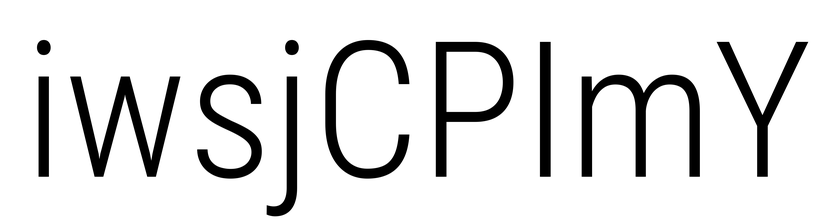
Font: Roboto_Condensed_Light